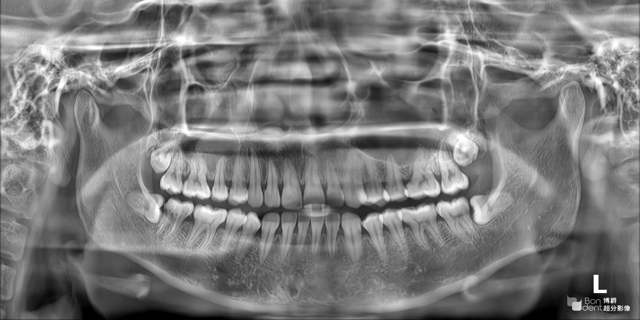
adult